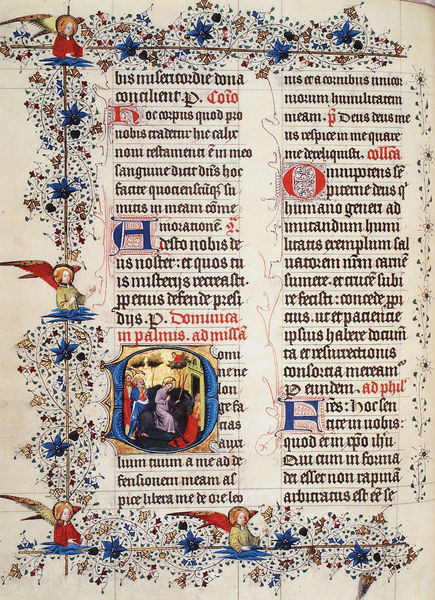
Titel: Hoya - Missale
Künstler: Meister des Zweder van Culemborg
Standort: Herstellungsort: Utrecht (EU - NL)
Institution: Münster, Universitäts- und Landesbibliothek
Schlagwörter: blau, flügel, weiß, blumen, schwarz, blüten, rot, ornament, bild, gold, esel, pferd, engel, ranken, schrift, spalten, ornamente, buch, sterne, seite, illustration, text, buchstaben, initiale, tinte, ranke, buchseite, christus, jesus, mittelalter, bibliothek, heilige, miniatur, sakral, lettern, latein, buchmalerei, buchschmuck, glyphen, florale muster, einzug in jerusalem, palmsonntag, a, o, d, f, bucg, floralornament, pflanhzen